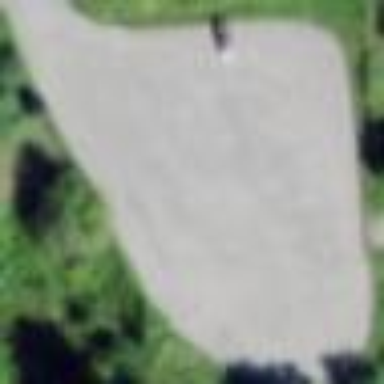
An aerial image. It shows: Unpaved surface parking area.